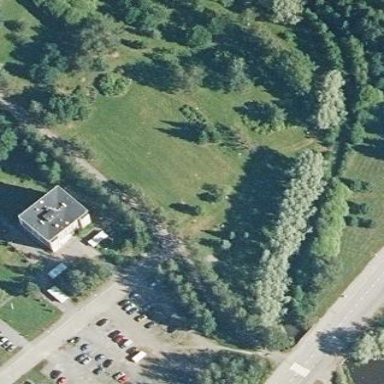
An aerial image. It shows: Grass pitch for leisure activities.